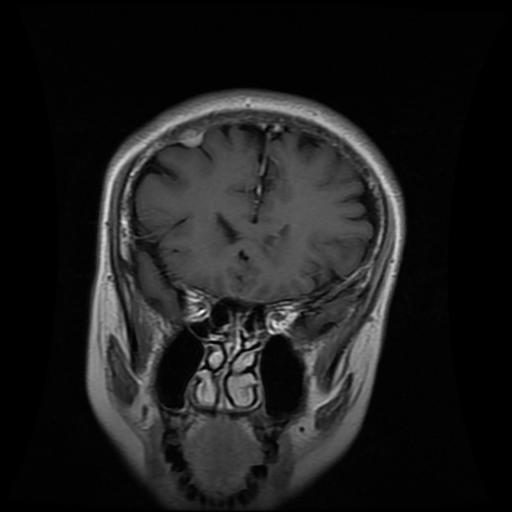
Label: meningioma